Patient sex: F
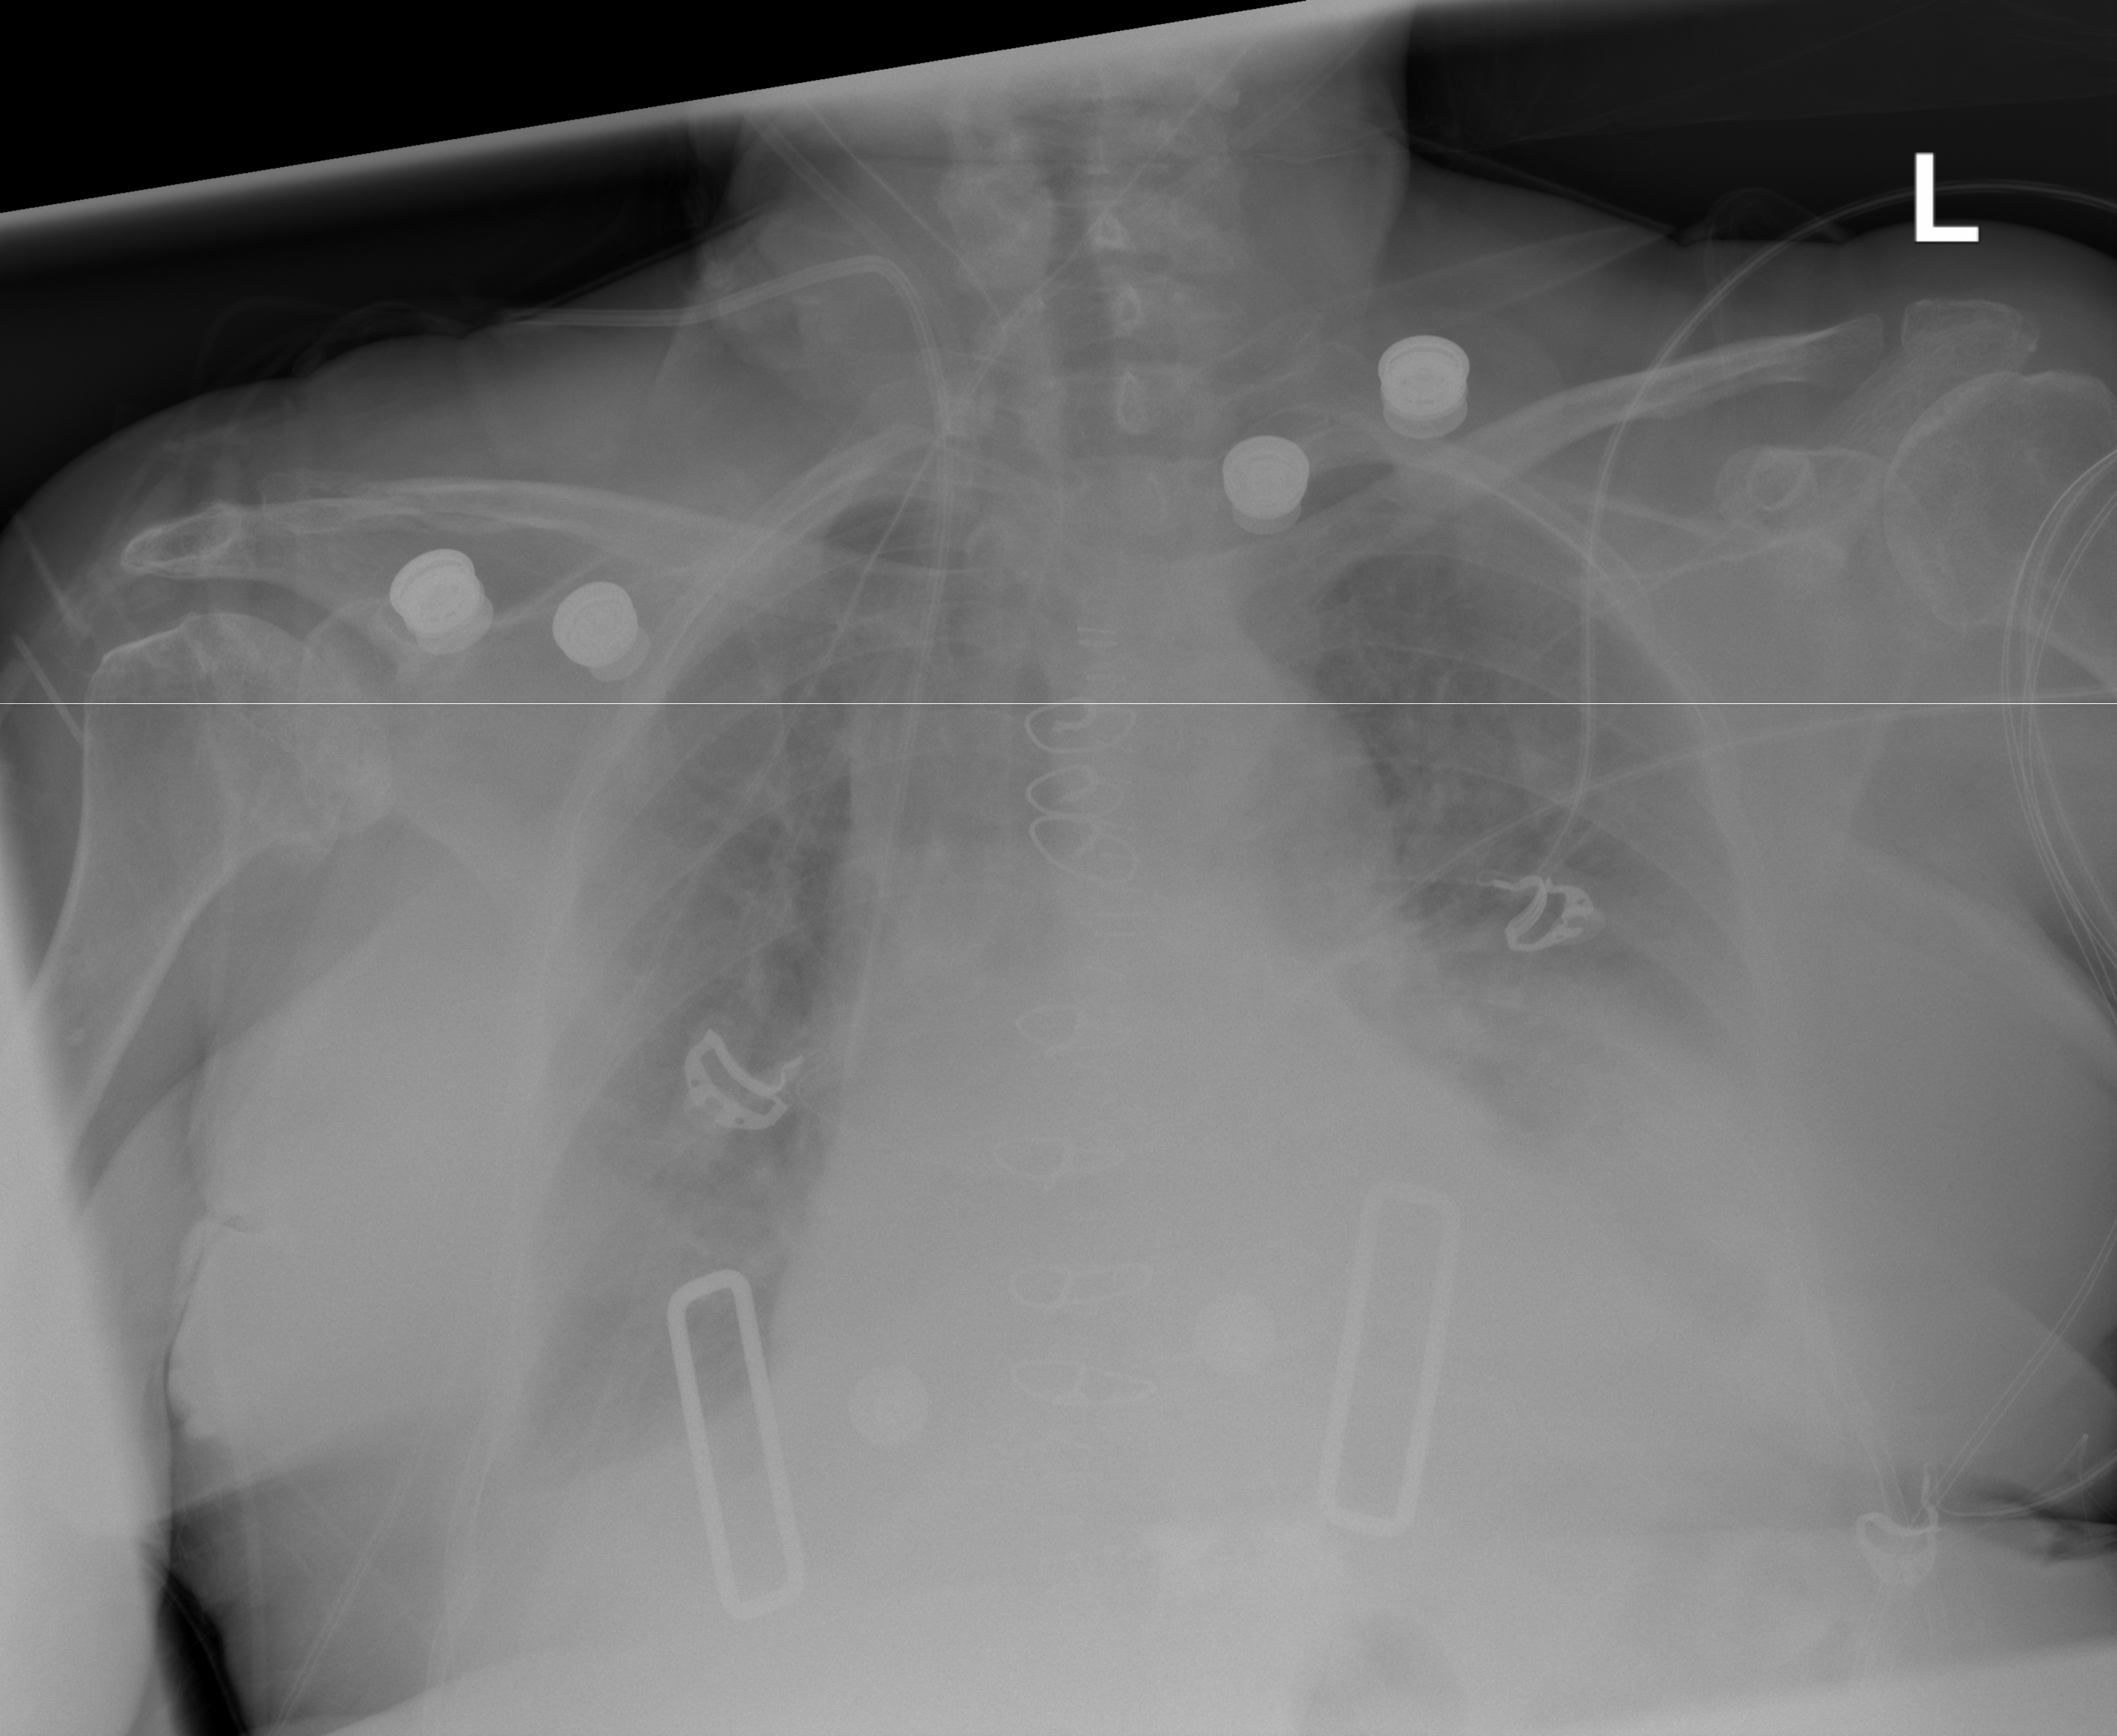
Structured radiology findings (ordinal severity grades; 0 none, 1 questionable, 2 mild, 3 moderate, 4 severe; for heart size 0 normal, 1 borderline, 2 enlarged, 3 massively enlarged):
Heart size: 2
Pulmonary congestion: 4
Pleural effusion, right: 2
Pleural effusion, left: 3
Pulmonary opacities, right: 0
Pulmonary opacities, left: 0
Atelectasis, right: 2
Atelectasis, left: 3